Question: We asked students in our class to use github to keep all their course project code. Each student created his repo. (I guess I should have created the repo and created teams and it was my mistake). I then forked each of those repos under my organization.
I thought that I could simple pull the changes as and when students update their original repo. I think my understanding of how the pull works is wrong.
In the following image I can see that student has updated his repo with some new documents but is there any way I can simply update the repo I have forked ?

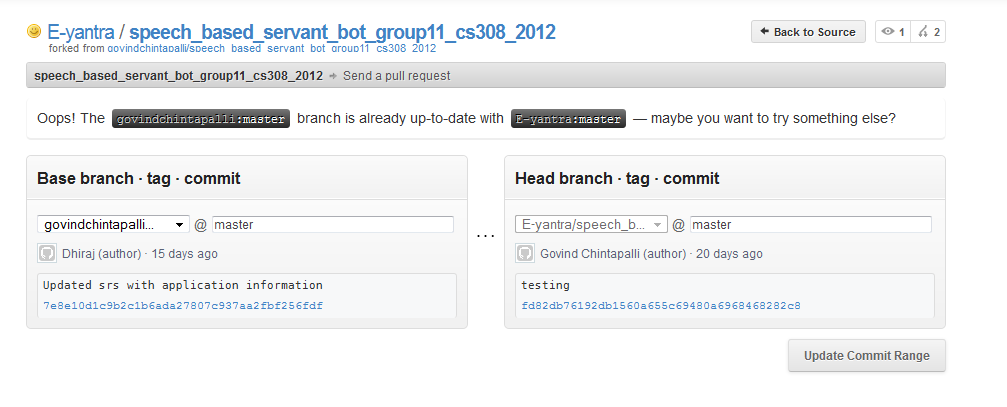
Answer: Assuming you have a central repository, you need to update your forked repo, simply <URL>. You can then push those changes to your forked repo.
There are two options to easily update your fork:
# Option 1
Merge the upstream repo into your own...
'''
# Add the remote, call it "upstream":
git remote add upstream git://github.com/whoever/whatever.git
# Make sure that you're on your master branch:
git checkout master
# Merge the upstream master branch to your master branch
git pull upstream master
# Now push your changes to your forked repository on github
git push origin master
'''
# Option 2:
Alternatively, you could use rebase to update your fork...
'''
# Add the remote, call it "upstream":
git remote add upstream git://github.com/whoever/whatever.git
# Fetch all the branches of that remote into remote-tracking branches,
# such as upstream/master:
git fetch upstream
# Make sure that you're on your master branch:
git checkout master
# Rewrite your master branch so that any commits of yours that
# aren't already in upstream/master are replayed on top of that
# other branch:
git rebase upstream/master
# Now push your changes to your forked repo on github...
git push origin master
'''
Github has detailed documentation on working with forked repositories: <URL>